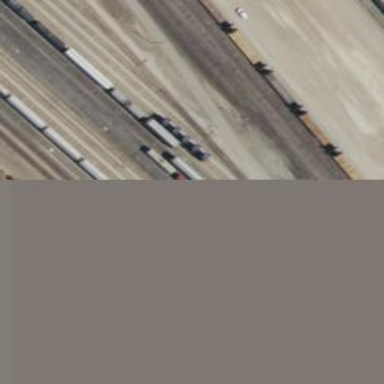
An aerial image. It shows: Railway yard.